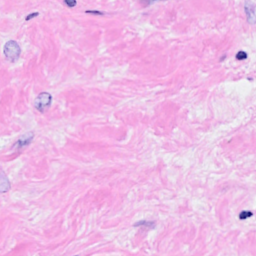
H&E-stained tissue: Breast